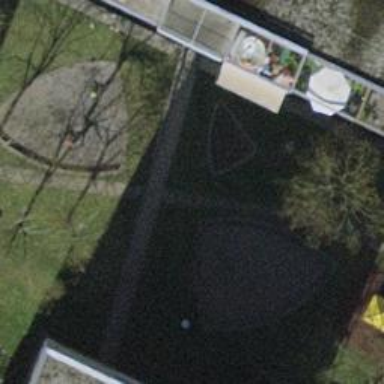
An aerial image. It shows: Path made of concrete plates.